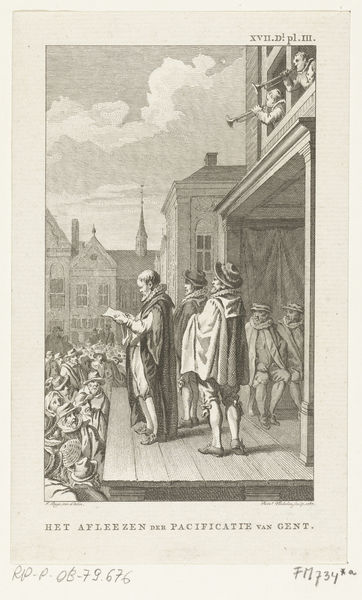
Titel: Afkondiging van de Pacificatie van Gent
Künstler: Reinier Vinkeles
Standort: Amsterdam
Institution: Rijksmuseum
Schlagwörter: church, cloaks, crowd, gathering, hat, men, people, priest, stockings, white, women, black, gray, old, robe, windows, brown, wood, clouds, man, sky, building, german, houses, roofs, tower, village, feet, stand, paper, black and white, coat, hats, beard, town, reading, city, cape, cloak, music, square, buildings, shoes, engraving, read, book, play, horn, horns, spire, steeple, guard, tan, standing, het, trumpet, trumpets, latin, stage, knickers, platform, spires, announcement, gather, speaking, bows, finials, speech, onlookers, process, boards, van, gent, edict, xvii, proclamation, preacher, rule, der, pronouncement, pacificatie, afleezen, pacificate, cimney, het afleezen, xvii.d.pl.iii.